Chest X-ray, PA view. Patient: 39 years old, sex M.
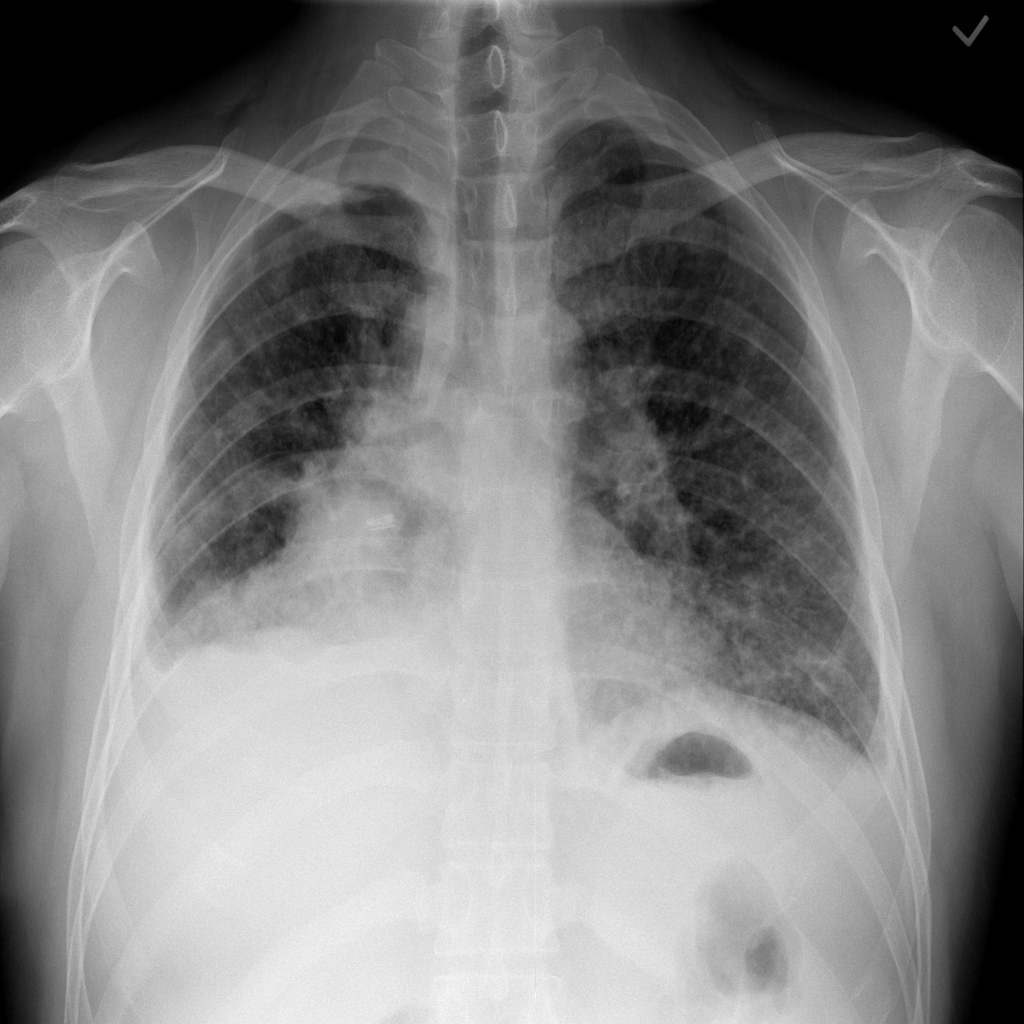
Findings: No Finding